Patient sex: M
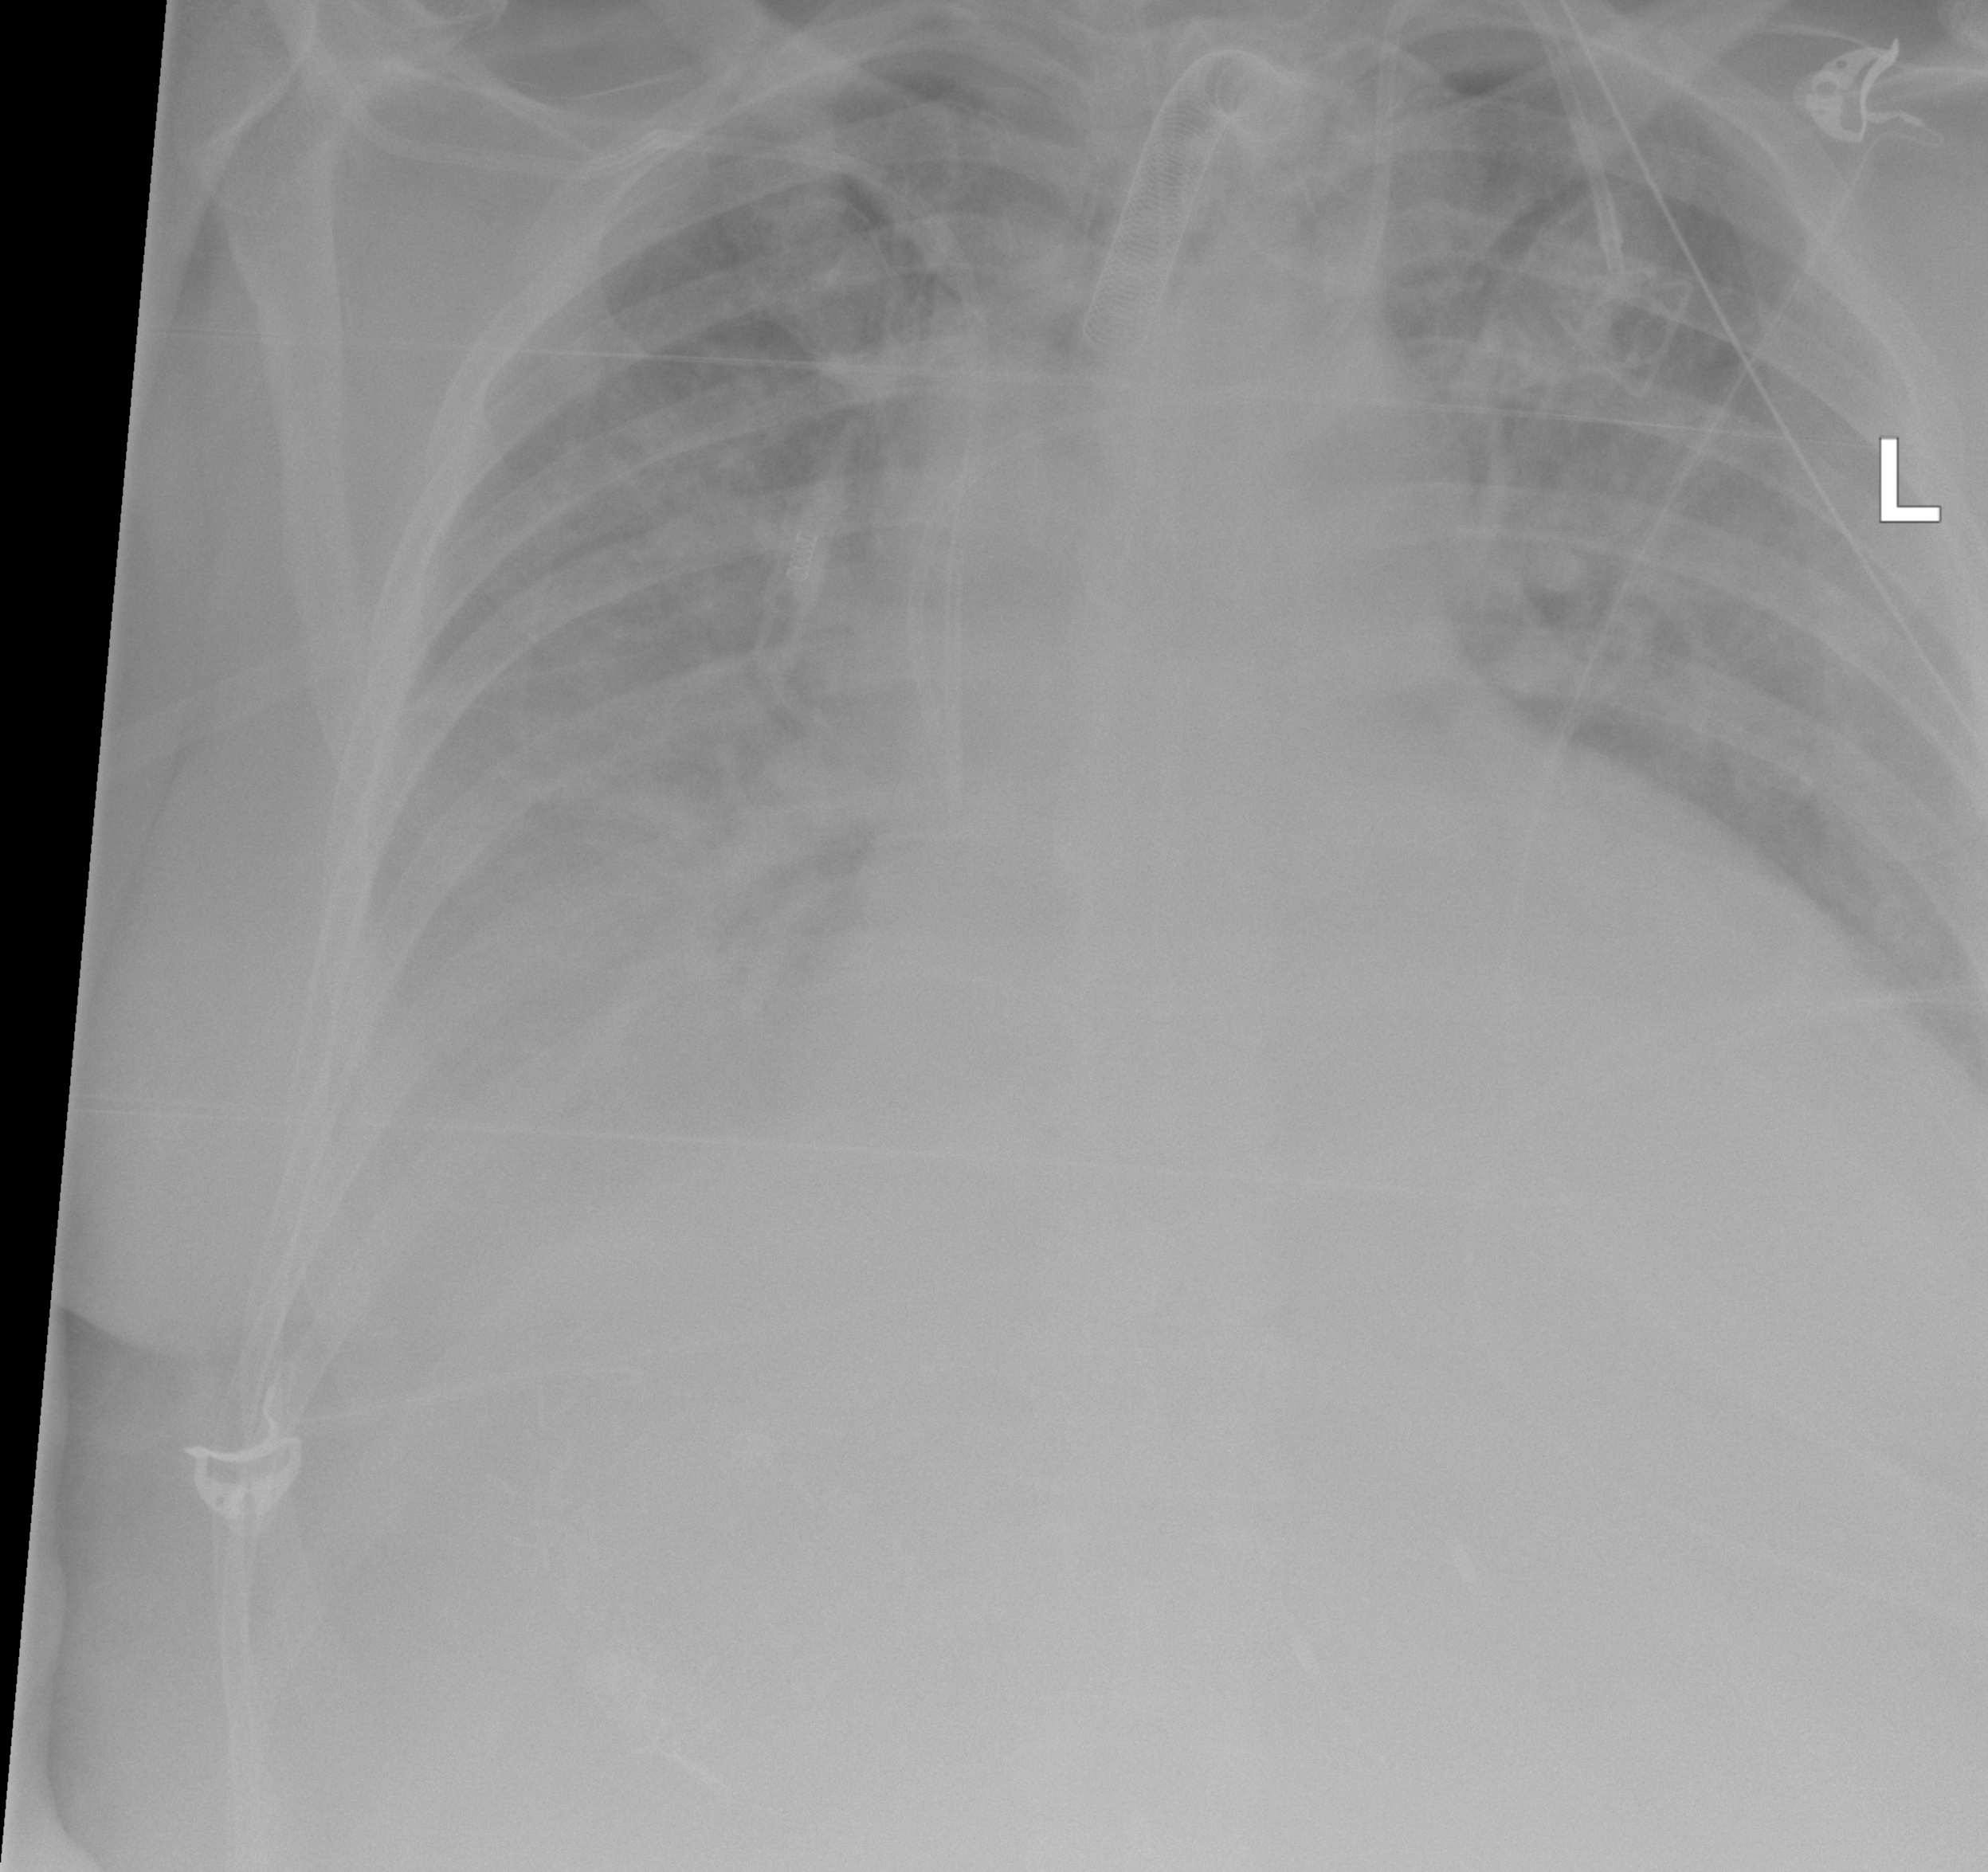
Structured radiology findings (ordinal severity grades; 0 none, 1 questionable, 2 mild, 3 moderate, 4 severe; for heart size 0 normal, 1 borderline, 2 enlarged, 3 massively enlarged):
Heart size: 2
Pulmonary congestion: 2
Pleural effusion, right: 2
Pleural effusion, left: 0
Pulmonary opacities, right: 2
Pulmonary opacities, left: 2
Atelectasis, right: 2
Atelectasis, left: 0